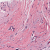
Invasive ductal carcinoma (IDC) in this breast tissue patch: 0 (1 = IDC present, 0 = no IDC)